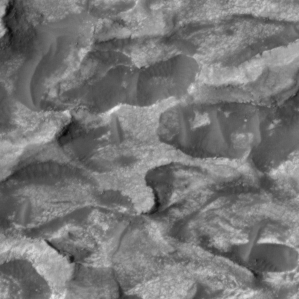
Label: non_frost